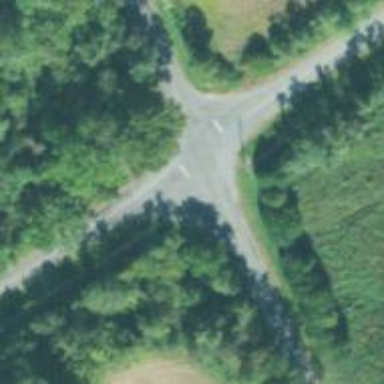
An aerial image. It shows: Stop road.